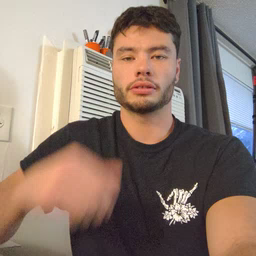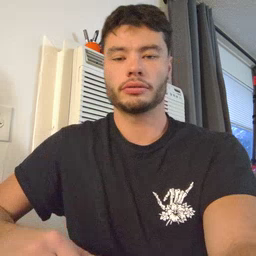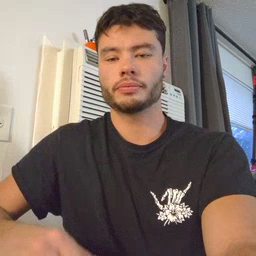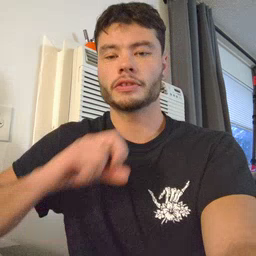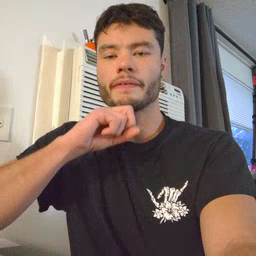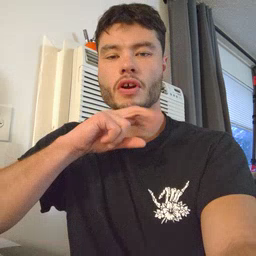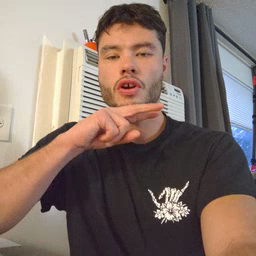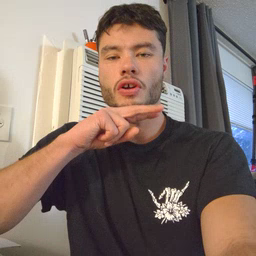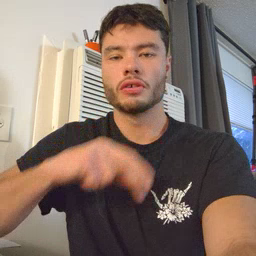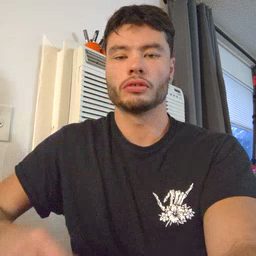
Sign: frog